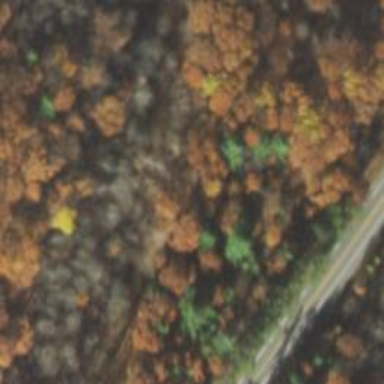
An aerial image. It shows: Abandoned road.